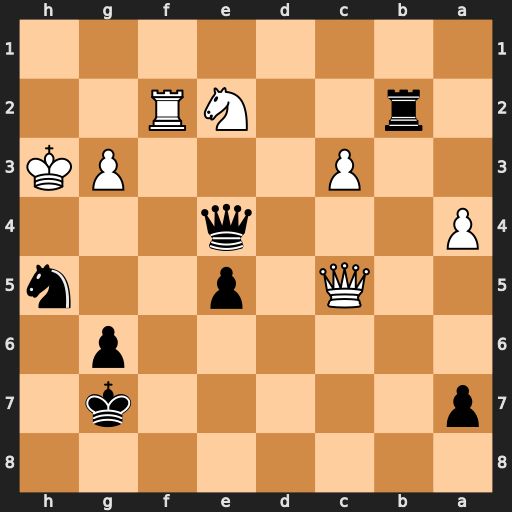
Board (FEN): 8/p5k1/6p1/2Q1p2n/P3q3/2P3PK/1r2NR2/8
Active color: b
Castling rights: -
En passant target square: -
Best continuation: Qh1+ Rh2 Qf1+